Interaction volume radius: 10 \u00c5
Interaction volume height: 40 \u00c5
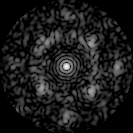
Disorder parameter: 0.5691